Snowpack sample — Loveland Pass, Silver Plume, Colorado, USA (2/11/26, 12:00 PM MST)
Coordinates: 39.663, -105.886
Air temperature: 35 °F
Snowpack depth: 82 cm
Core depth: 40 cm
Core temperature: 23 °F
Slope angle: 13°, slope face: 12°
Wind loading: high
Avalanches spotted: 1
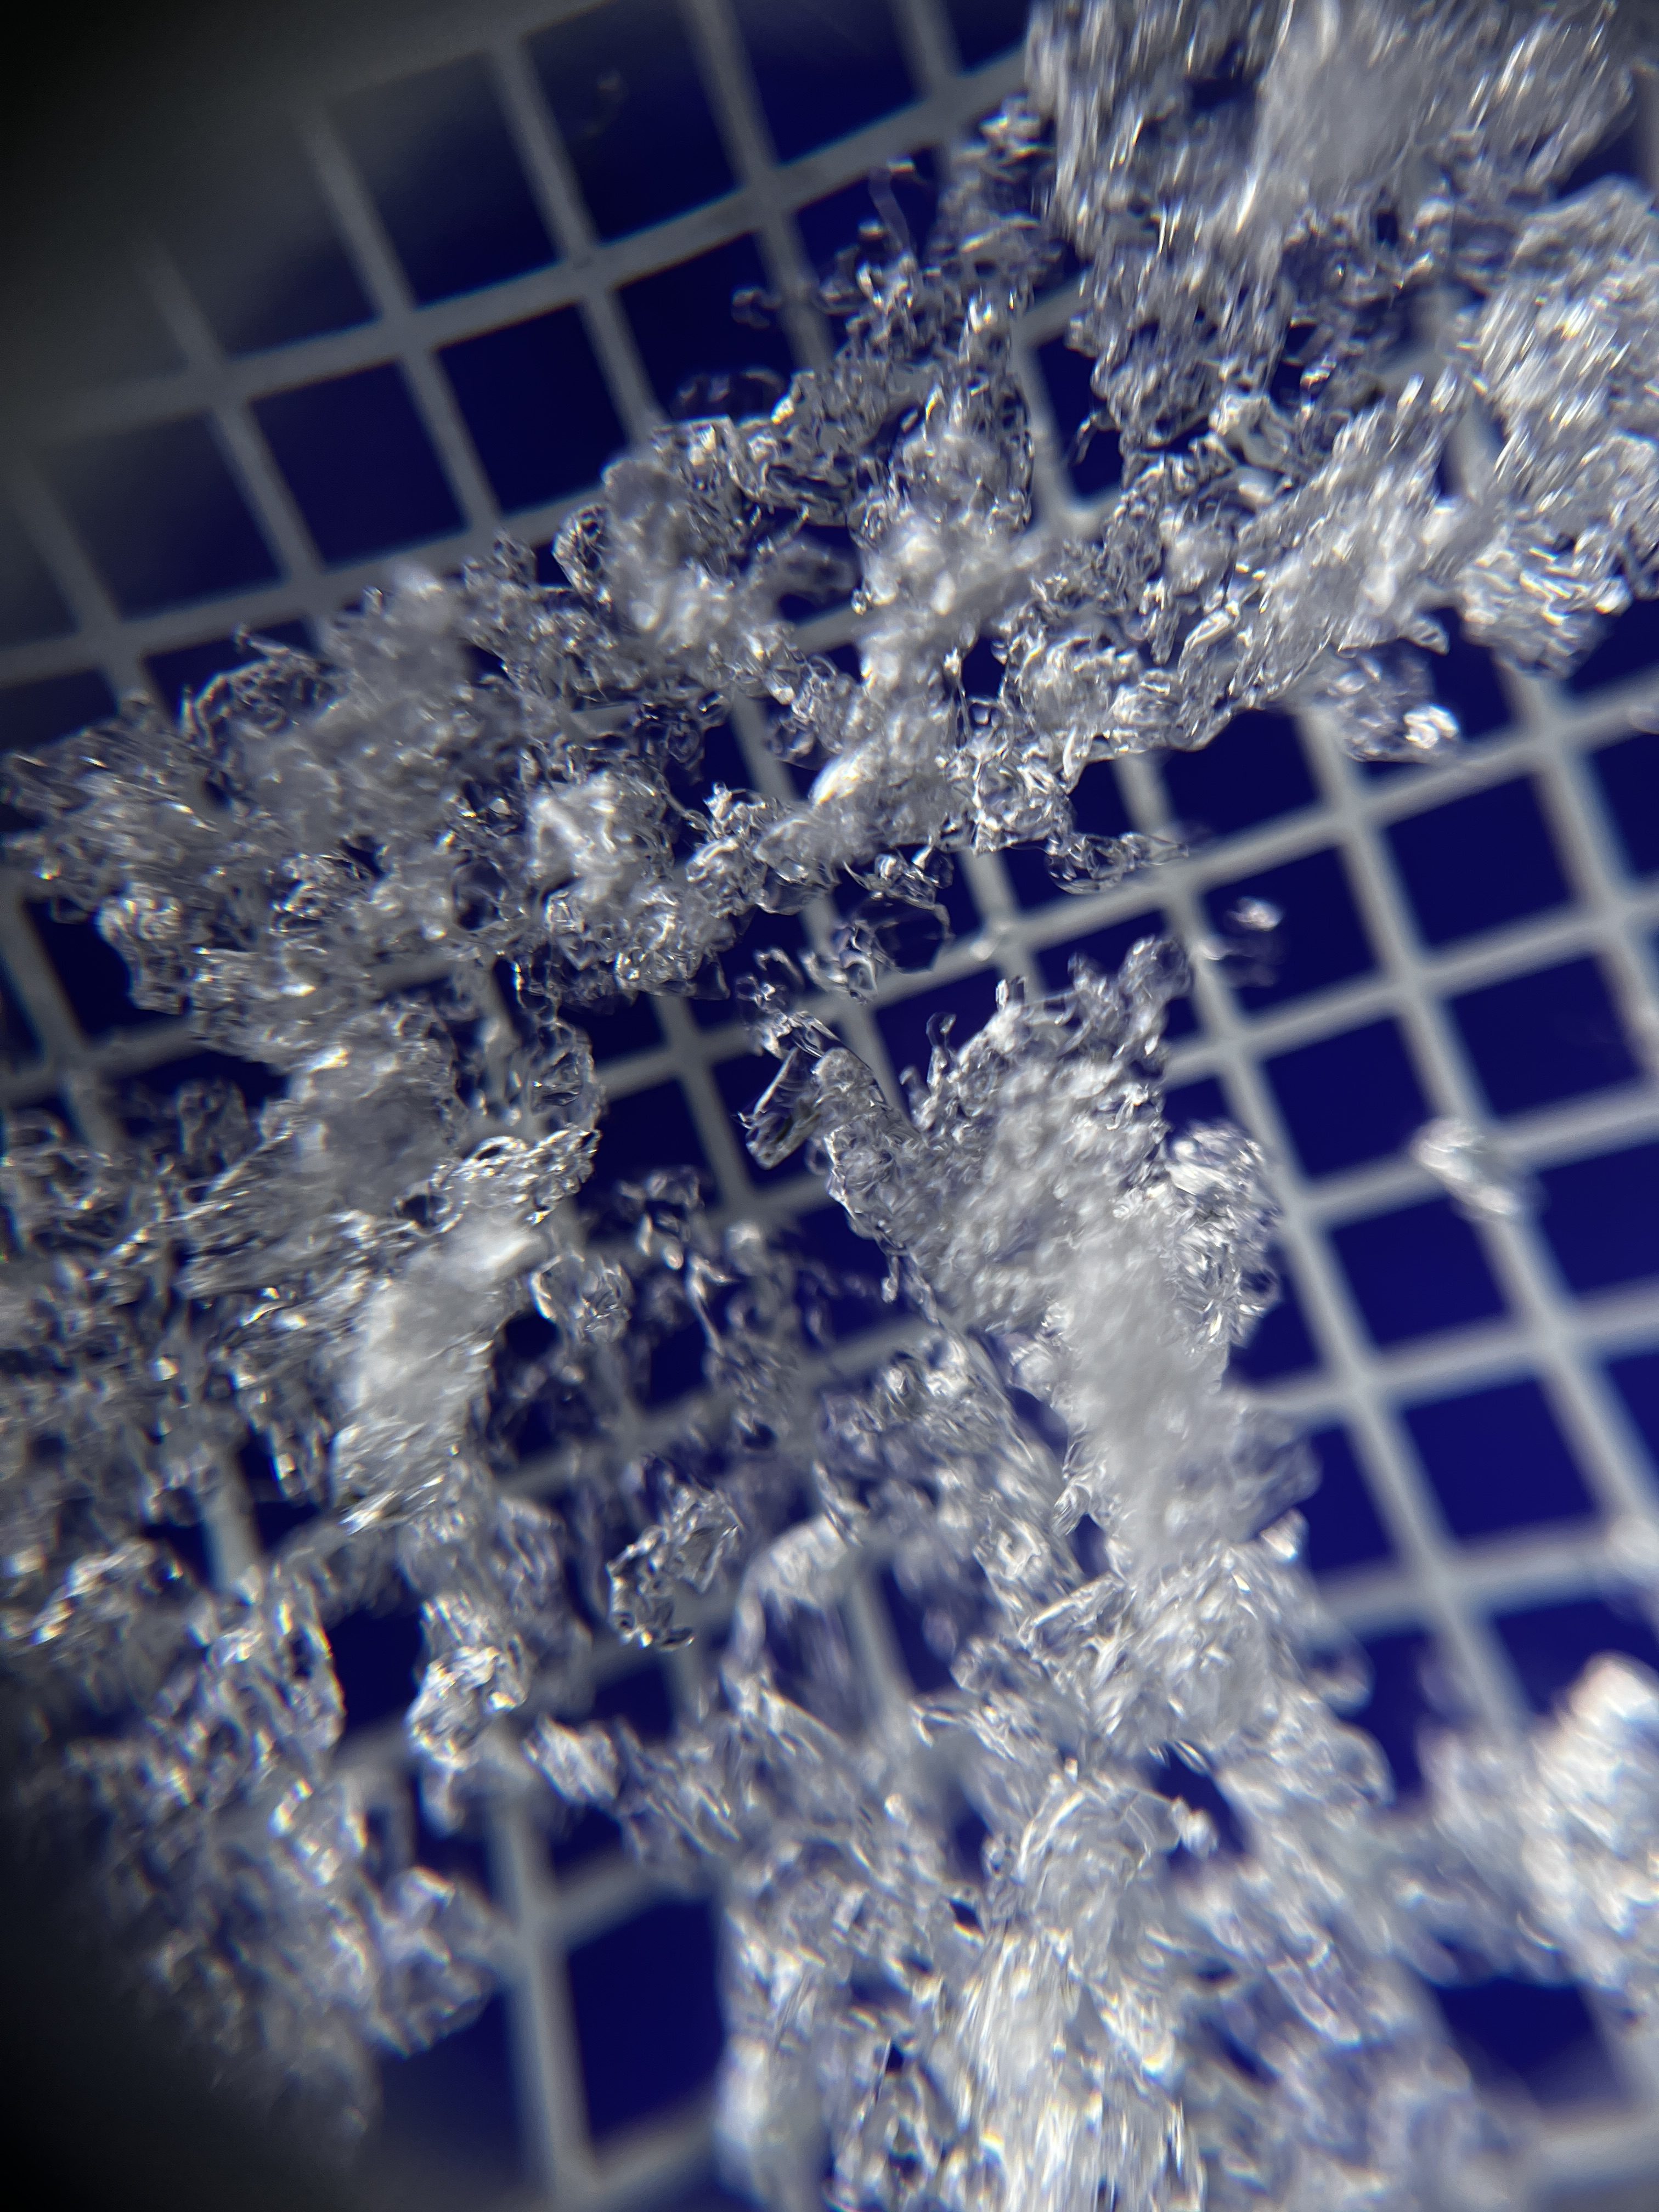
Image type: magnified_profile
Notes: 1 small avalanche spotted on the north side of the bowl, lots of wind loading